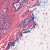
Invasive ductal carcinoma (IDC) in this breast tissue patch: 0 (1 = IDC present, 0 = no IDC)